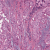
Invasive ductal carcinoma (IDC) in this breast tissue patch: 1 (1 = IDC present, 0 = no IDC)